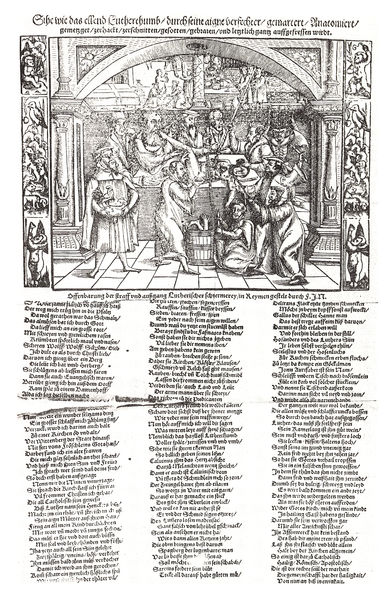
Titel: Anatomia Lutheri
Künstler: Monogrammist TK
Institution: (Seriendruck)
Schlagwörter: dunkel, gruppe, kopf, laub, mann, schatten, umhang, vogel, weiß, frauen, menschen, bewegung, frau, grau, hell, hut, kleid, licht, männer, schwarz, szene, säule, säulen, tisch, tiere, fest, herren, leute, gericht, richter, anatomie, architektur, falten, rahmen, sockel, stehen, bild, innenraum, boden, gewand, mantel, innen, kind, personen, blatt, renaissance, engel, beine, füße, holzschnitt, schrift, bogen, perspektive, mauer, grafik, graphik, spalten, weis, rand, figuren, inschrift, verzierung, podest, bad, arkade, buch, knechte, barfuß, druck, radierung, stich, titel, seite, fliesen, illustration, schwarzweiß, text, zeitung, buchstaben, ketten, bürger, überschrift, fass, kachel, kacheln, arzt, kapitelle, kapitell, buchdruck, buchseite, zuber, schnörkel, handwerk, werkstatt, gefängnis, kerker, kranker, krankheit, teufel, kniend, mittelalter, este, menschengruppe, kanneluren, trog, bibliothek, opfer, bottich, absatz, putten, eimer, kupferstich, verse, presse, handschrift, zierleiste, beschreibung, weinlese, geburt, riss, latein, lateinisch, fehler, zeigeng, urteil, straffur, rat, flugschrift, folter, marter, inquisition, drukc, bodenfliesen, liste, stichworte, gestikulieren, illustraion, rangeln, exorzismus, folterinstrumente, quetschung, e, sezion, illistration